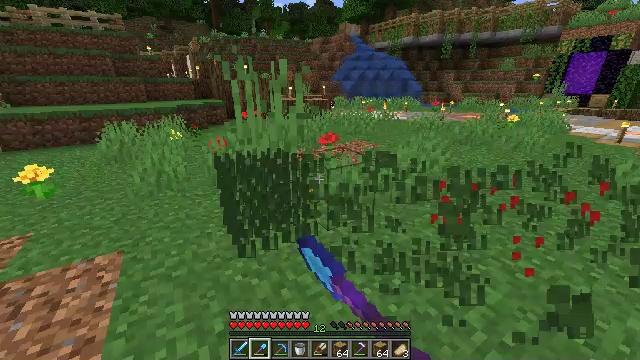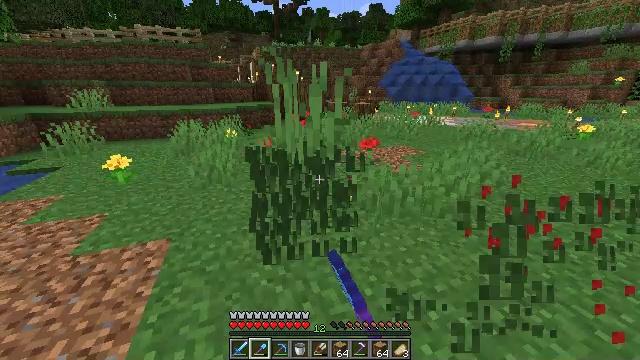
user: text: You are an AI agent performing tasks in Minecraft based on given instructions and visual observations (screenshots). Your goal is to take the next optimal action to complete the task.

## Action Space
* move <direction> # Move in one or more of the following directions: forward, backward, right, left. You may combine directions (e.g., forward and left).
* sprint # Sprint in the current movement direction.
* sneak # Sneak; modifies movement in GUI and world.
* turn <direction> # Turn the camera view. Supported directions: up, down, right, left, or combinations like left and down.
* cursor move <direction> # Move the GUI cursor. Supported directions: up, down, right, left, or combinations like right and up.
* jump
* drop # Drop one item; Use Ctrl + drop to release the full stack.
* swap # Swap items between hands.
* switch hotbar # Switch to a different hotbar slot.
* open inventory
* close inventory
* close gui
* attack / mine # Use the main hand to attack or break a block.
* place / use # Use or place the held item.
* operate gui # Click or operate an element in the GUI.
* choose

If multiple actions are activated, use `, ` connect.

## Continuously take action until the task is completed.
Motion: motion action
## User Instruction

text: Collect the poppy by clicking on it.
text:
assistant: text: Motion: move forward, turn left, attack / mine
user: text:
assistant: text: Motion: turn left, attack / mine